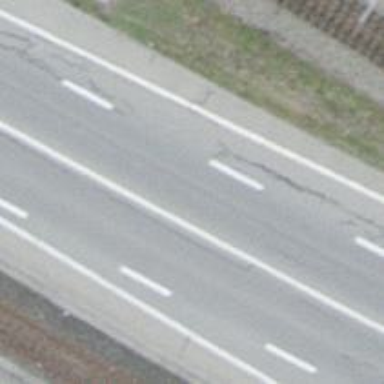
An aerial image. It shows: Motorway junction.